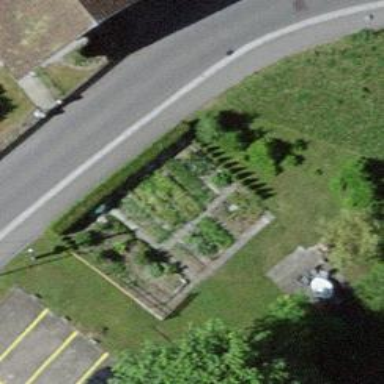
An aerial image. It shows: Garden that is leisure land.